Field crop: maize
Growth stage: 2
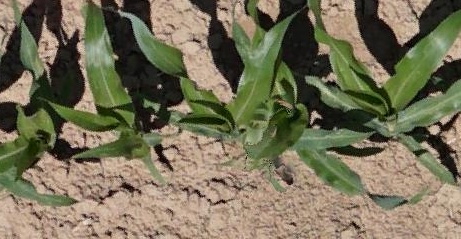
Species: maize